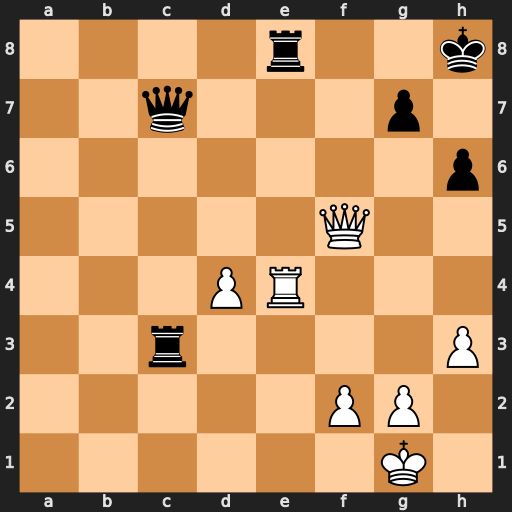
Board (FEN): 4r2k/2q3p1/7p/5Q2/3PR3/2r4P/5PP1/6K1
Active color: w
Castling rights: -
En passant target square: -
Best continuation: Rxe8#